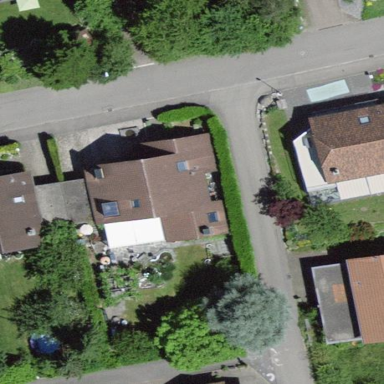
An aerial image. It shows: Semidetached house.